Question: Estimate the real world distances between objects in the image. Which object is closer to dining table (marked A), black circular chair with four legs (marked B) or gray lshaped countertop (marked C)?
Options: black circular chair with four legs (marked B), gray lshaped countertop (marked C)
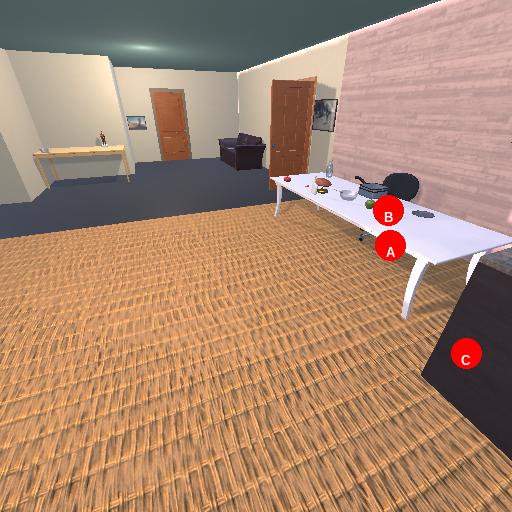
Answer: black circular chair with four legs (marked B)